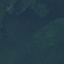
Land use / land cover: Forest